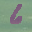
Label: 6